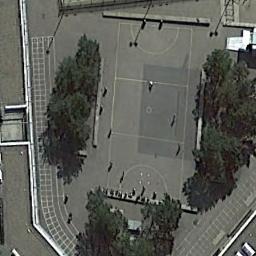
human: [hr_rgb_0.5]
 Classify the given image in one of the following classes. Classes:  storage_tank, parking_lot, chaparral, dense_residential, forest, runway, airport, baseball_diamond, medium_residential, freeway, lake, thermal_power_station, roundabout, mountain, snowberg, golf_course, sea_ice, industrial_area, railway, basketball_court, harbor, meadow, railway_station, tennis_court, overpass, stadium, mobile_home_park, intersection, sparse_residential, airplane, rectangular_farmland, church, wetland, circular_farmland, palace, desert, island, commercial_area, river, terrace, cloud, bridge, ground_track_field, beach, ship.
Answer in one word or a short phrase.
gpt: basketball_court